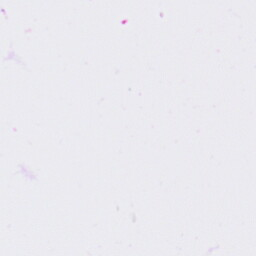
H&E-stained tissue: Lung